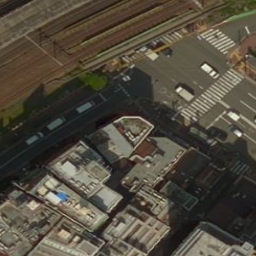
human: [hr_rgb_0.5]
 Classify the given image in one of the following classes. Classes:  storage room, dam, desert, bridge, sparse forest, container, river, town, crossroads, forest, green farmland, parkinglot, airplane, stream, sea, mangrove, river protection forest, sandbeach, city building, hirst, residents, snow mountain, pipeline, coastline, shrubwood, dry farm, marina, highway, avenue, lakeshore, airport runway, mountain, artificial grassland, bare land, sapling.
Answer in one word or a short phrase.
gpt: city building